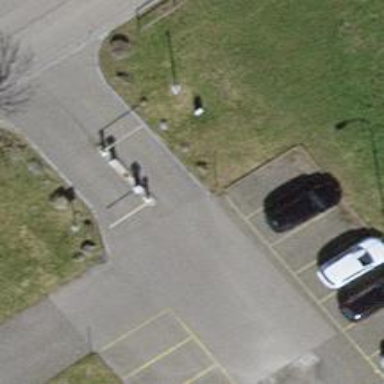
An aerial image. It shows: Road serving as parking aisle.